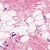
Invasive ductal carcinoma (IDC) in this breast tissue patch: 0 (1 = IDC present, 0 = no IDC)